Question: I'm wondering about using WPF's 'FixedDocument' as a reporting engine. Does anyone have such experience? What are possible pitfalls?
An application I'm developing now, must print some reports. These are orders, invoices - that is, there is nothing unusual. Recently, I've looked at 'FlowDocument' and 'FixedDocumet' concepts, and I've found, that 'FixedDocumet' is, theoretically, what I need.
Than, I've sketched a sample report, and faced with a problem:
'''
<PageContent>
<FixedPage Width="793.76" Height="1122.56" Margin="50,50,50,50" PrintTicket="">
<ListView Width="Auto" Height="Auto" ItemsSource="{Binding}">
<ListView.View>
<GridView>
<GridViewColumn Header="First name"
Width="200"
DisplayMemberBinding="{Binding FirstName}"/>
<GridViewColumn Header="Last name"
Width="200"
DisplayMemberBinding="{Binding LastName}"/>
</GridView>
</ListView.View>
</ListView>
</FixedPage>
</PageContent>
'''

There is a common practice in reporting to split long table-kind data into multiple pages (e.g., invoice with 1000 items). Also, it is usual for user to have an option, to repeat a table header on each page, or not to repeat.
Is there any out-of-box way to do this with 'FixedPage'/'ItemsControl'?
If no, how to define at run-time, that current item to be rendered is out of page? So long as fixed page is a just a set of UIElements, I can generate them dynamically.
P.S. I know about different commercial reporting engines, the questions isn't about them.
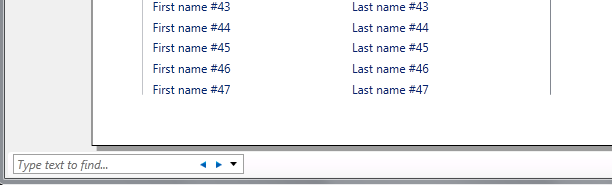
Answer: My experience has shown that FixedDocument is completely useless when it comes to printing/custom solutions.
First of all, it even doesn't support printing to multiple pages by default. You need to have custom DocumentPaginator for that functionality.
My two cents is that, don't use it. Go with ReportViewer. Much flexibility.
It's well possible to do everything with FixedDocument but the cost/time is not worth it. It's almost same as comparing ASM and high level language. yes, you can do everything in ASM but it's not worth it.
FixedDocument can't be really called reporting engine, since it doesn't have any "engine-like" functionality.